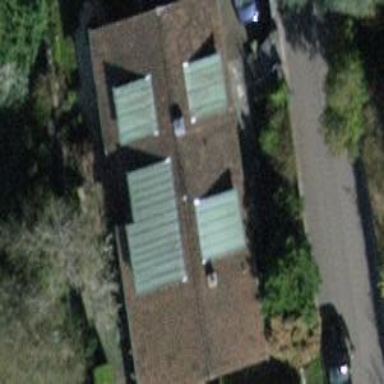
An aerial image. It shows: Semi-detached house.